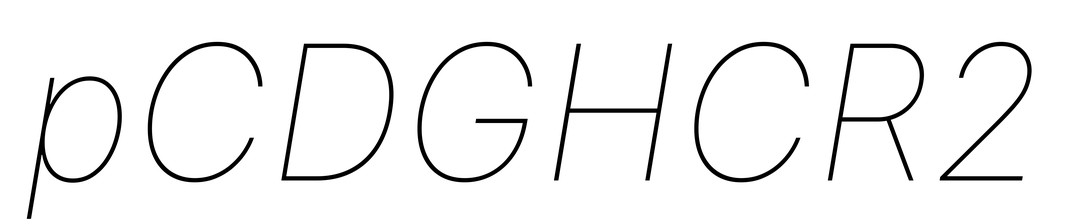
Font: Inter-Italic_Thin_Italic